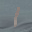
Label: 1